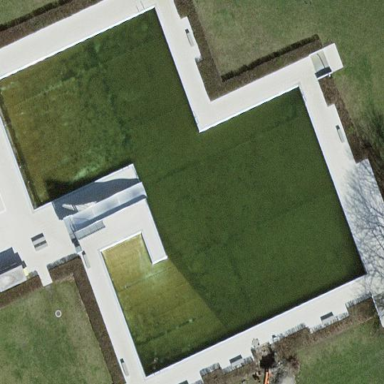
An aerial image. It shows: Swimming pool located in leisure land.